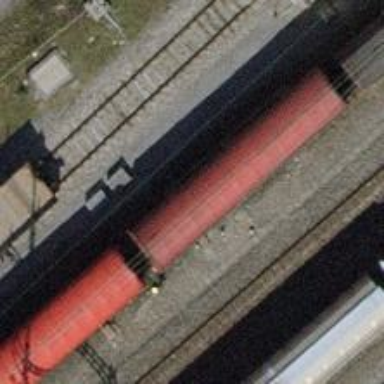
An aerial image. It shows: Railway switch.